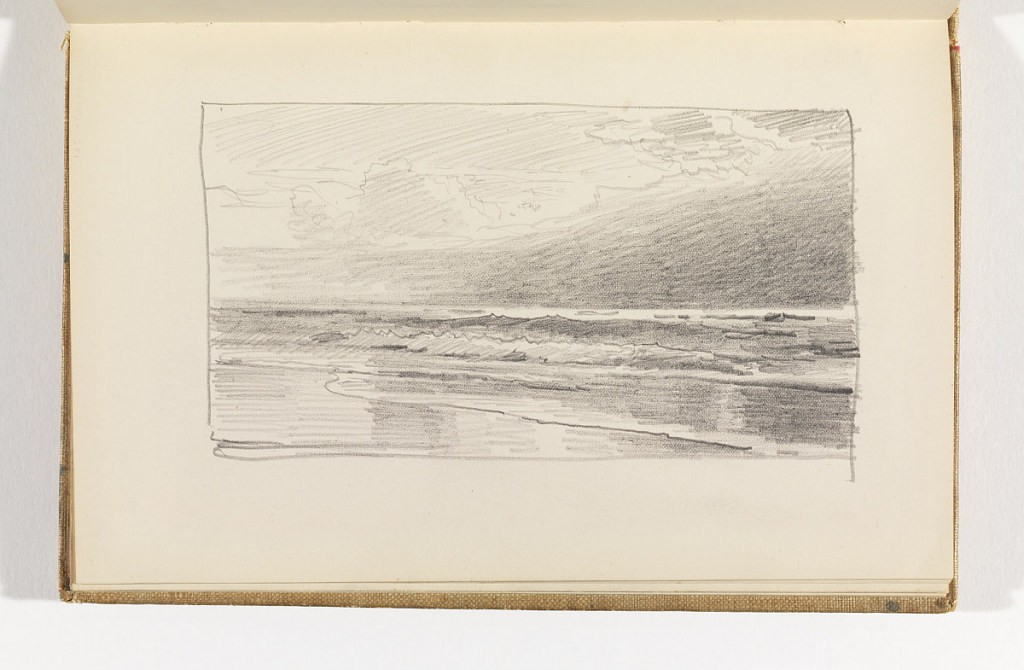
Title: Ocean View with Beach
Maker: William Trost Richards, American, 1833–1905
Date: after 1878
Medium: Graphite on cream wove paper
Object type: Sketchbook folio
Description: View from beach of waves coming up on shore, right foreground back towards left.